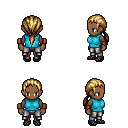
a pixel art fantasy rpg character, female body template, human, dark skin, teal sleeveless shirt, metal pants, blonde ponytail hairstyle, leather bracers, ghillies, four views (front, back, left, right), 2x2 character sprite sheet, small pixel art, hard edges, no anti-aliasing